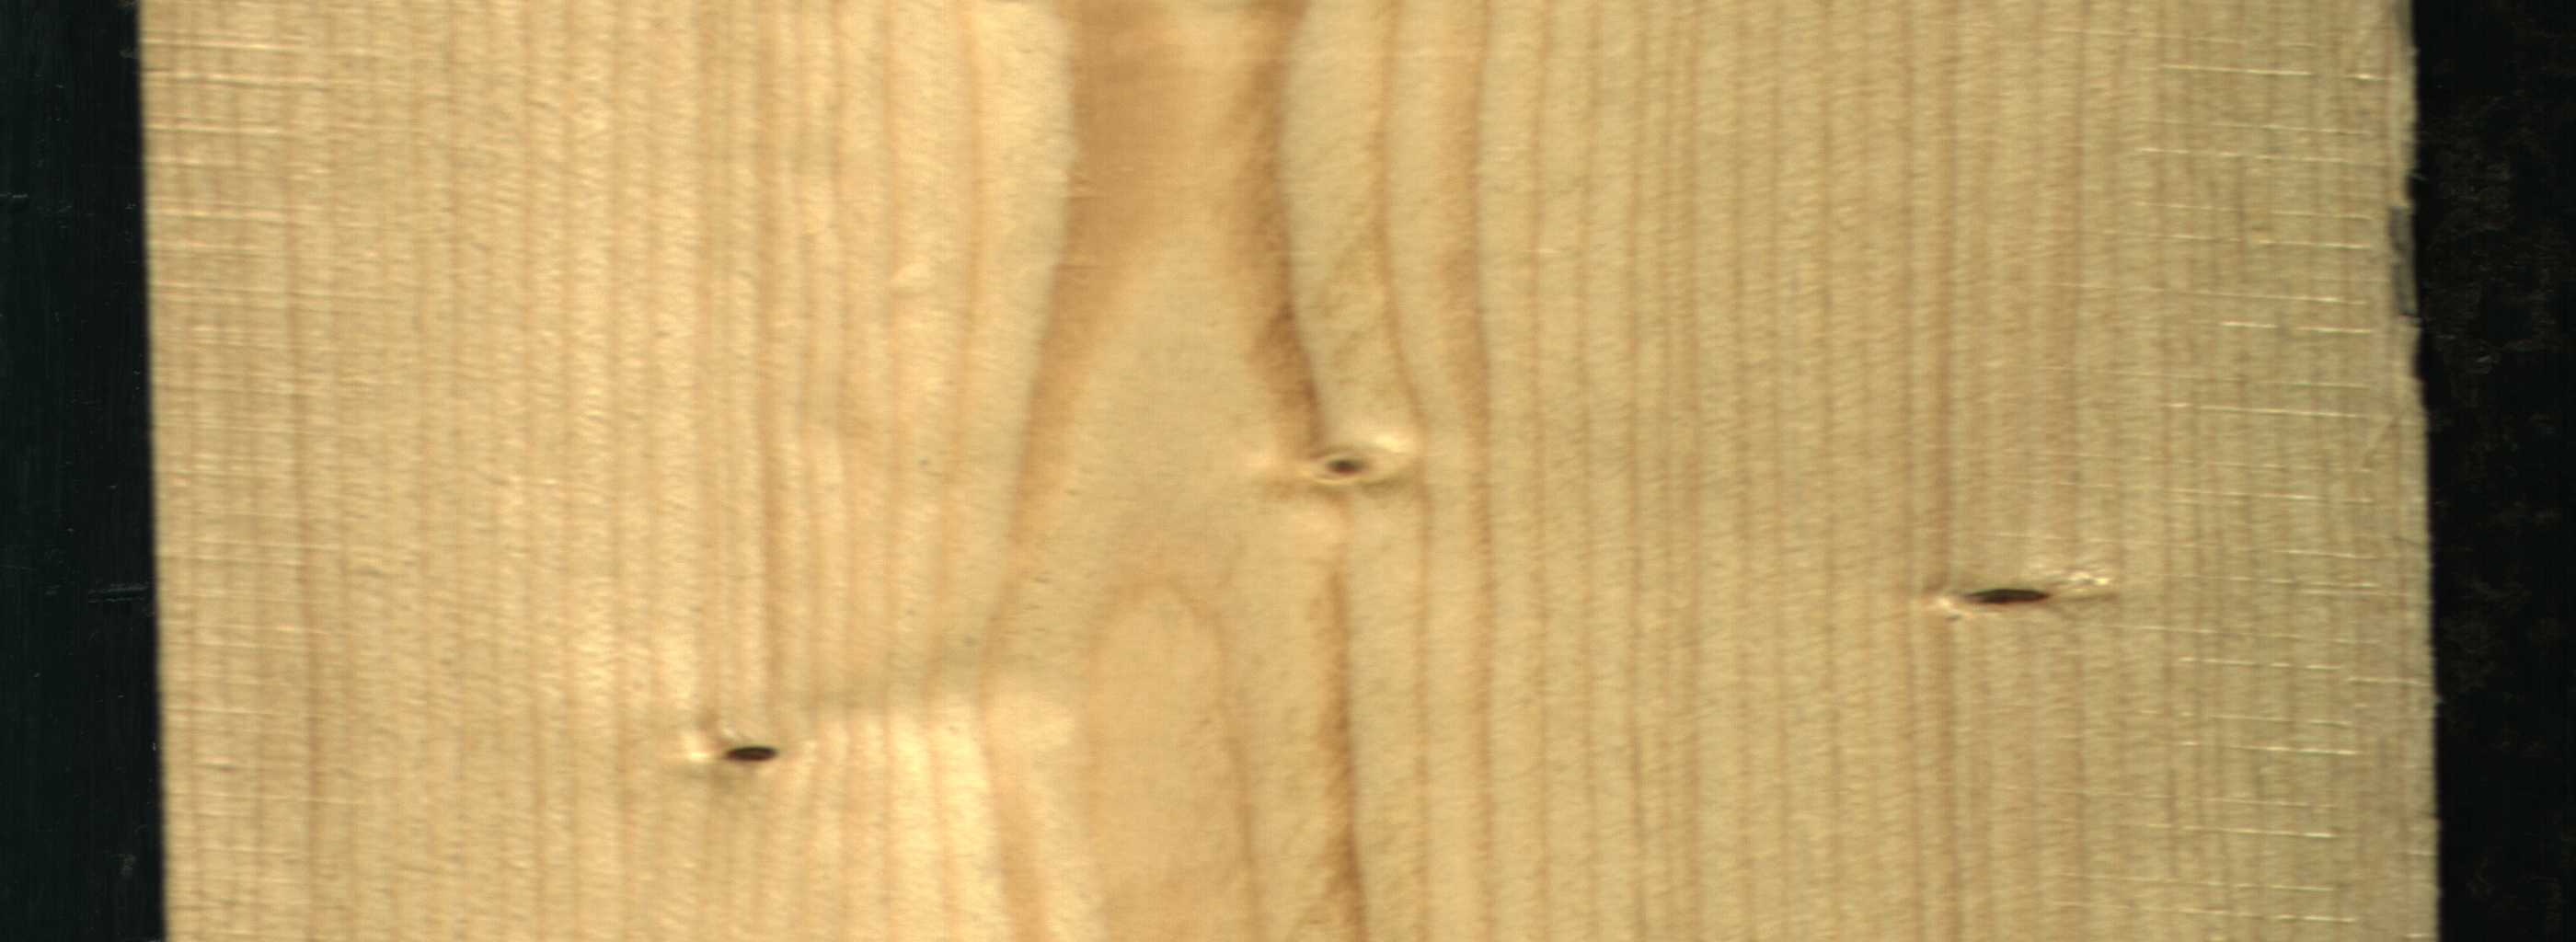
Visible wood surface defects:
Dead_Knot
Dead_Knot
Live_Knot